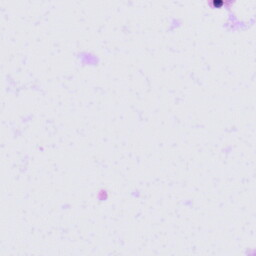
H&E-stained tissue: Tonsil